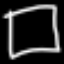
Label: square